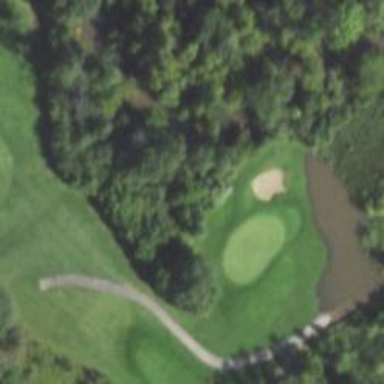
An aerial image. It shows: View of golf hole.